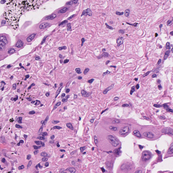
Tumor epithelial tissue: yes
Tumor-associated stroma tissue: yes
Normal tissue: no